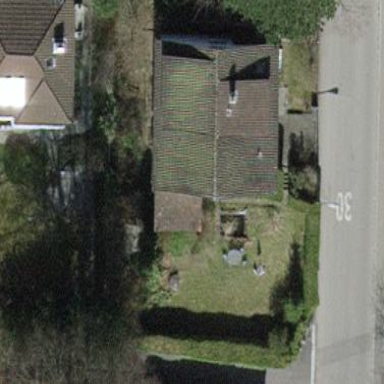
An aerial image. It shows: Building with tiled roof.